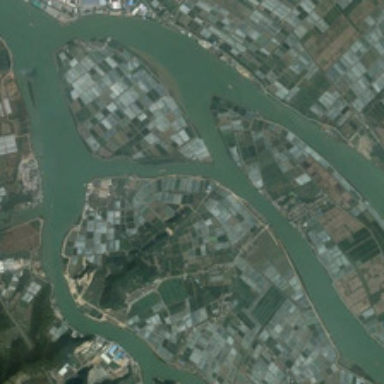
A river with branches is near many pieces of farmlands .